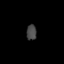
Tissue: lung
Cell type: Fibroblasts
Senescence score: 0.6073
Nuclear area (px): 156
Mean DAPI intensity: 67.981